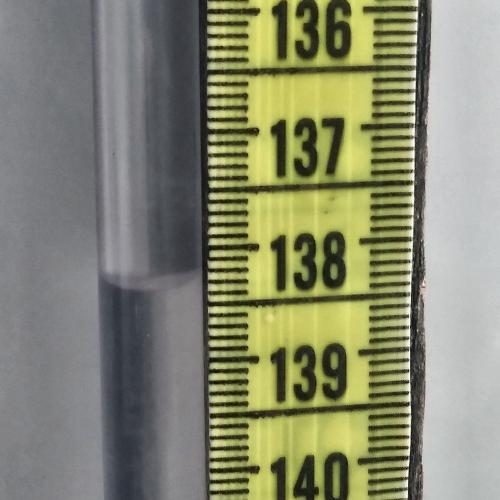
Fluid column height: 138.3 cm